Question: my query filtration wont filter names with letter('N') in there names....can anyone help me make my query read and filter names with letter('N') on it...please.
everytime theres an N on there name my query will read it as a null.

current code:
'''
<form>
<input type="text" name="search" id="query"/>
</form>
<script type="text/javascript">
$(document).ready(function(){
$("#query").autocomplete({
source : 'search.php',
select : function(event,ui){
$("#query").html(ui.item.value);
}
});
});
</script>
'''
search.php code:
'''
<?php
$q = $_GET['term'];
mysql_connect("localhost","root","");
mysql_select_db("klayton");
$query = mysql_query("SELECT name
FROM tb_applicants
WHERE name LIKE '$q%'");
$data = array();
while($row = mysql_fetch_array($query)){
$data[]=array('value'=>$row['name']);
}
echo json_encode($data);
?>
'''
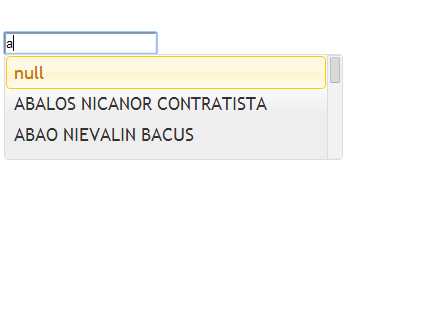
Answer: add this before you run your query;
'''
mysql_query("SET NAMES utf8");
'''
change the encoding and collation of your table and column to 'utf8' - 'utf8_general_ci'
change your php like this to avoid sending empty values:
'''
while($row = mysql_fetch_array($query)){
if(!empty($row['name']))
$data[]=array('value'=>$row['name']);
}
'''